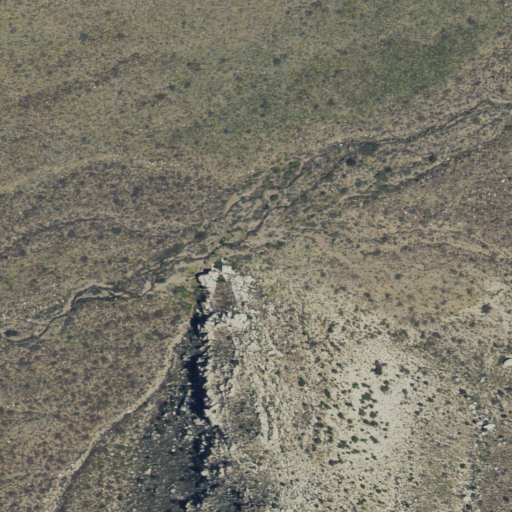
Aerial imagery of valley in California named Storm Canyon containing shrub, grassland, and barren land